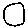
Label: circle